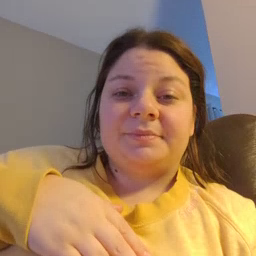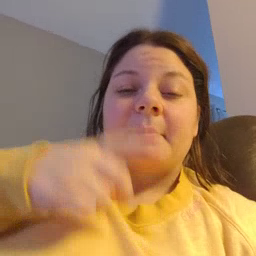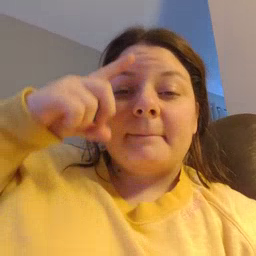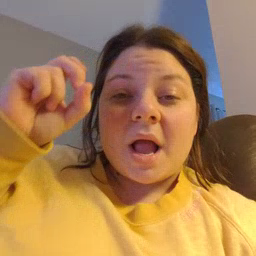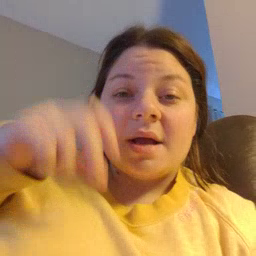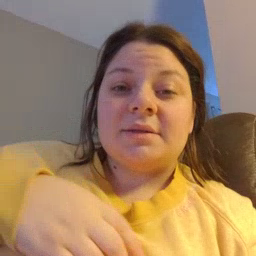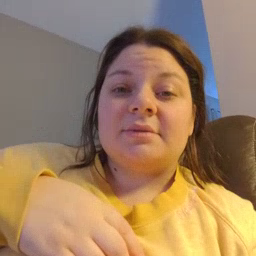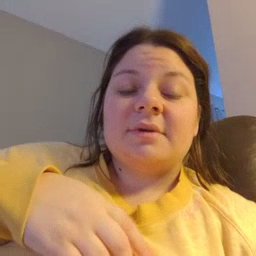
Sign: because